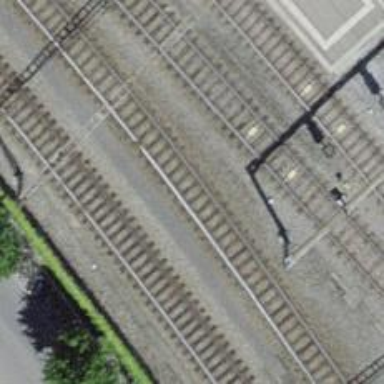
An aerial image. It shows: Electrified rail siding with contact line.